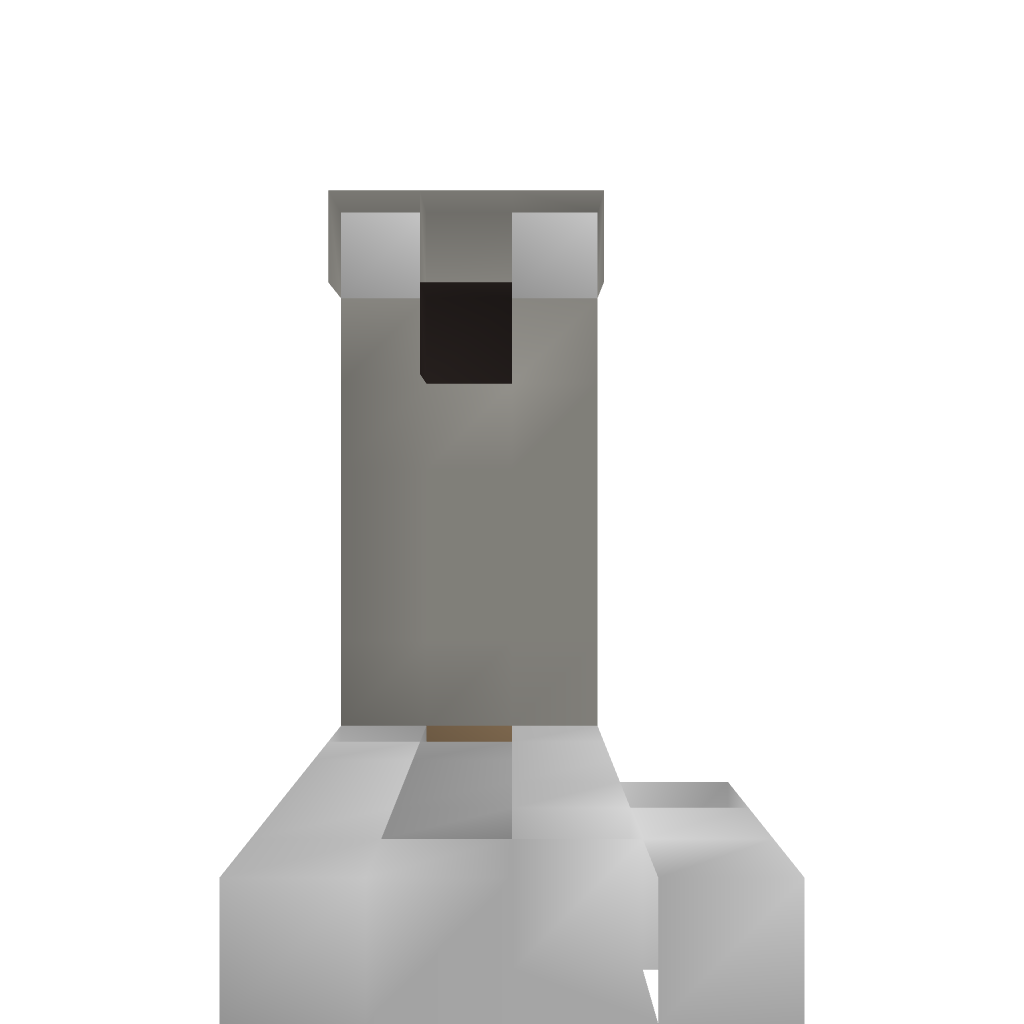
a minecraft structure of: REDSTONELESS Item Elevator 1.7.2